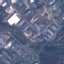
Label: Industrial